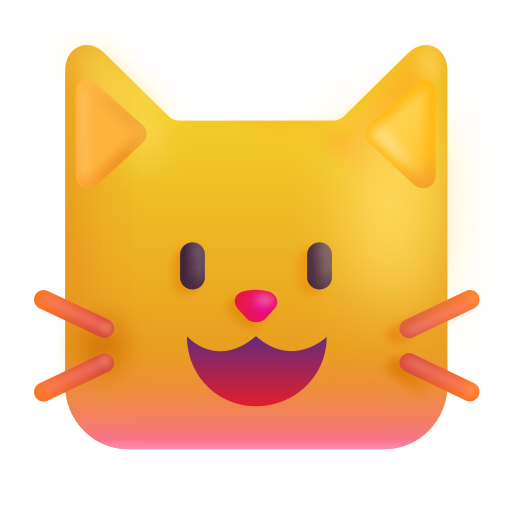
cat face color